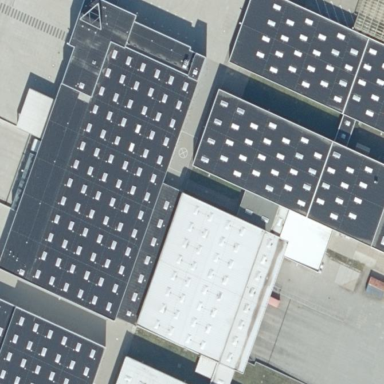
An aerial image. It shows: Industrial building with flat roof.